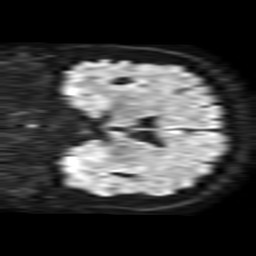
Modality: TRACE
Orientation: coronal
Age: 60
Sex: female
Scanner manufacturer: philips
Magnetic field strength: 1.5 T
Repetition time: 3.665 s
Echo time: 0.06922 s